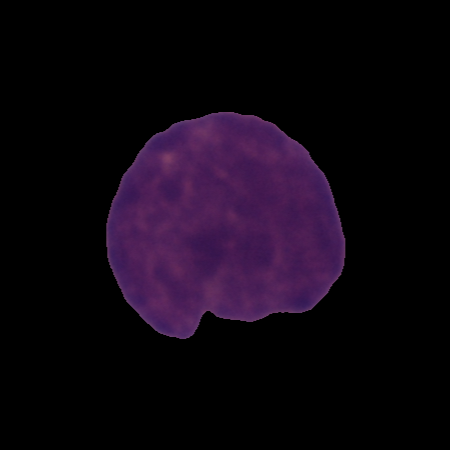
Label: cancer